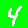
Digit: 4